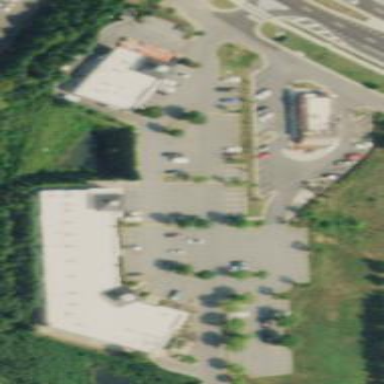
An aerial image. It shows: Commercial area.